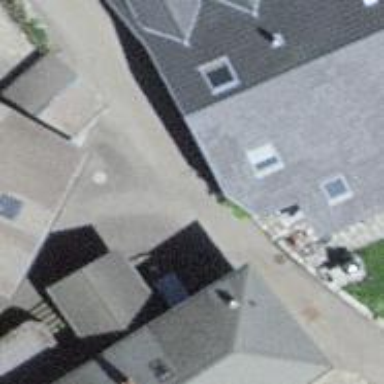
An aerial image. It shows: Living street.